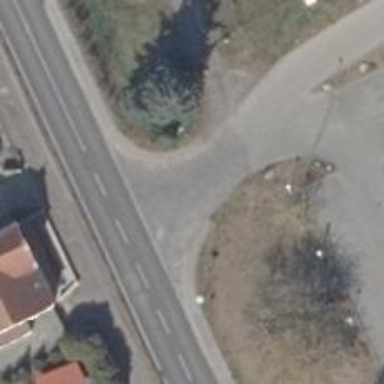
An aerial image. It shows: Residential road with asphalt surface.